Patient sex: M
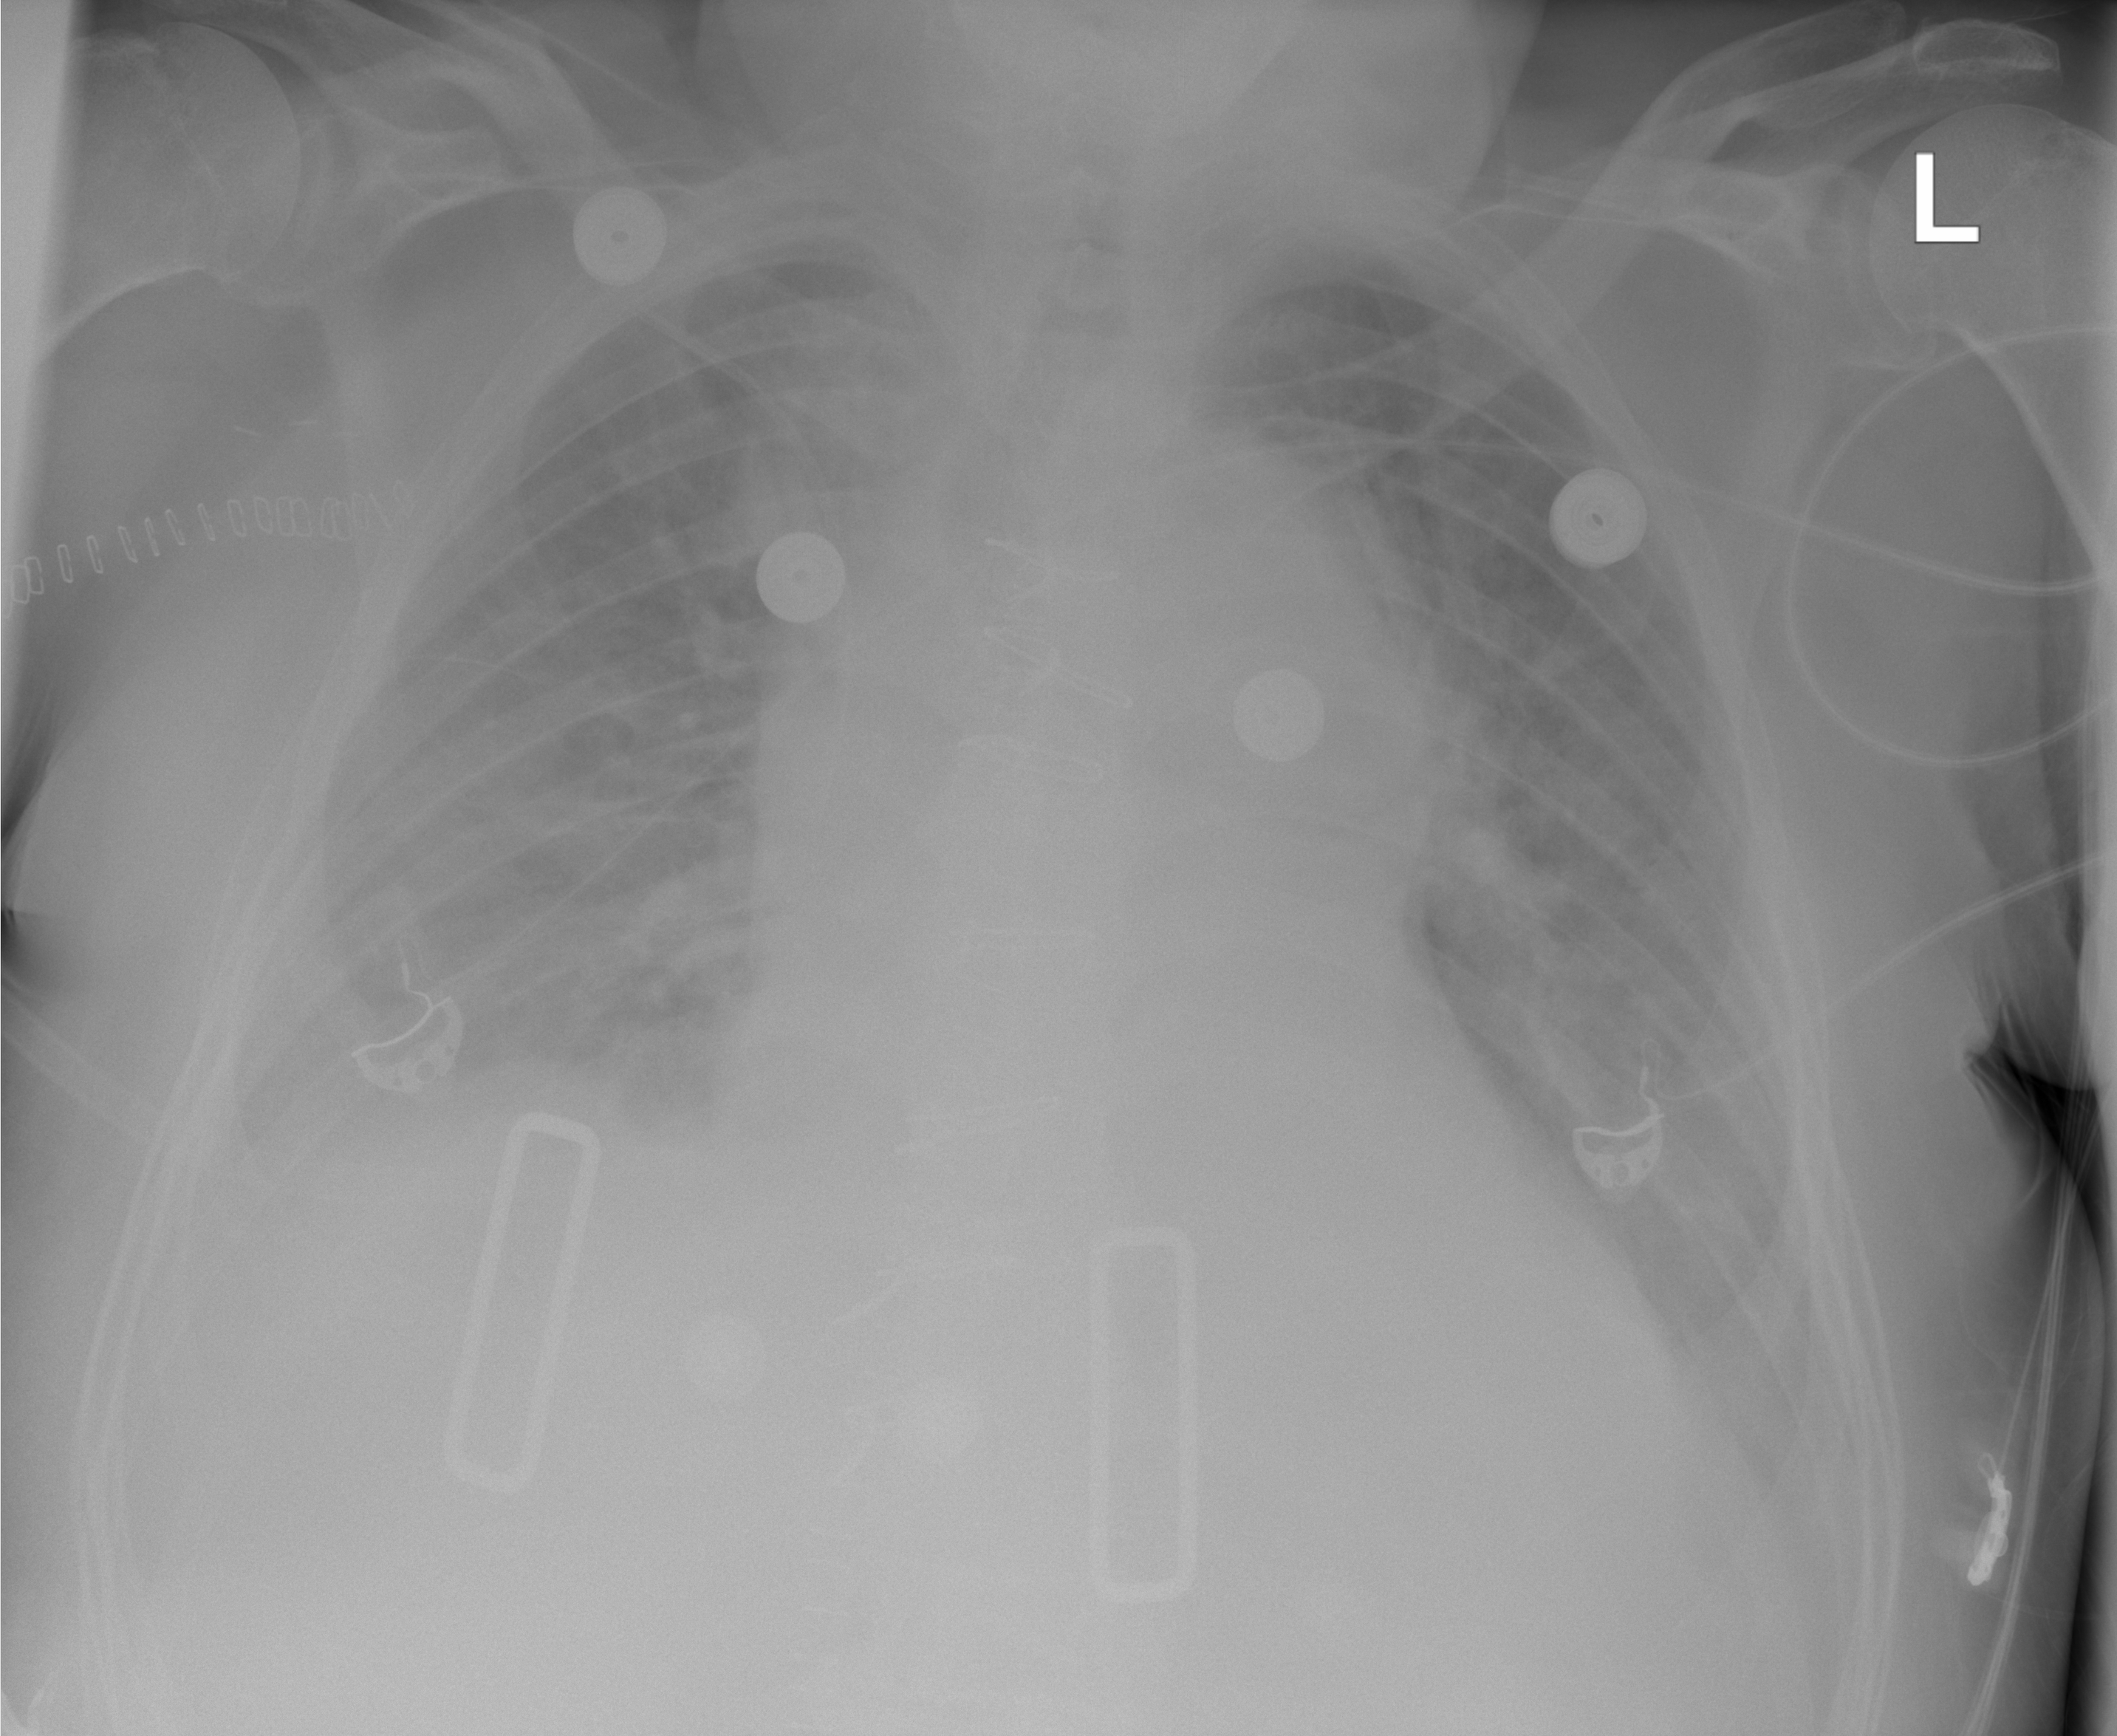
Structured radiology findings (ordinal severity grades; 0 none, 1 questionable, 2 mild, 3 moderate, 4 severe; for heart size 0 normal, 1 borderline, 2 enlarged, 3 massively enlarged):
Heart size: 1
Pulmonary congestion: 3
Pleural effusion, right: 3
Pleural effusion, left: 3
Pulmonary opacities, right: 2
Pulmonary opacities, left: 2
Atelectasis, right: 2
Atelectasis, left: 2